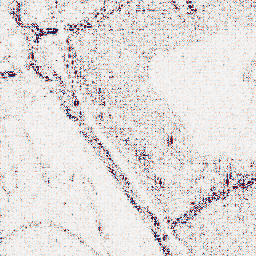
Category: wavelet
Decomposition family: wavelet_reverse_biorthogonal
Decomposition parameters: wavelet: rbio5.5
level: 1
Upsampling method: bilinear
Upsampling parameters: scale: 8
Upsampling scale: 8